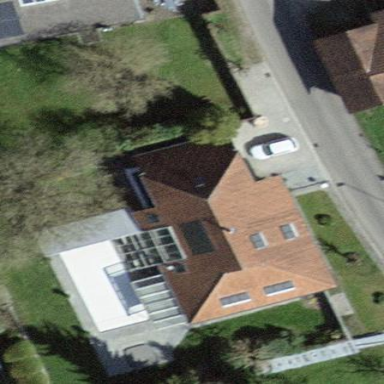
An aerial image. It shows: Residential building.